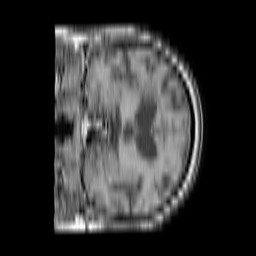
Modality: T1w
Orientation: coronal
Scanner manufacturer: philips
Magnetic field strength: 1.5 T
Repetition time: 0.1846 s
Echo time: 0.001825 s